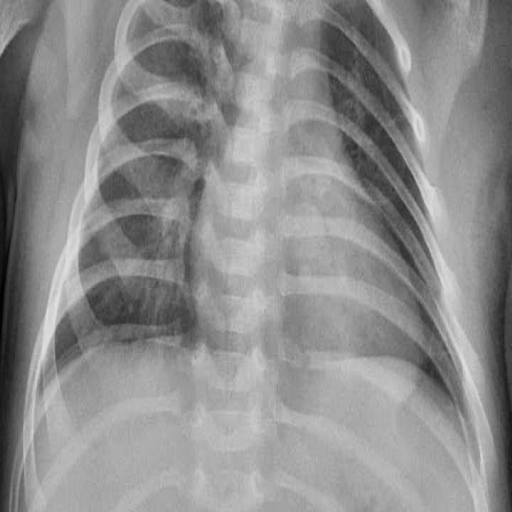
Finding: PNEUMONIA